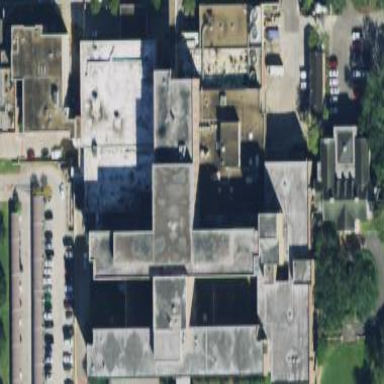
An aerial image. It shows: Hospital building providing healthcare services.